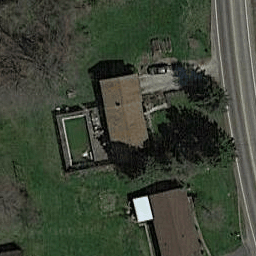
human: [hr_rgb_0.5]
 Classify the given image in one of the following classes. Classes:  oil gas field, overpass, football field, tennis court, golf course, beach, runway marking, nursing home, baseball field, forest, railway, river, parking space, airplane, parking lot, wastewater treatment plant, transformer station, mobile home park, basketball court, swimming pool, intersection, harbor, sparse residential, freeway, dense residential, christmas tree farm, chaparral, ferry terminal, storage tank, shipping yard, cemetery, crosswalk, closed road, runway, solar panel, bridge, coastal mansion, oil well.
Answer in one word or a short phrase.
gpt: sparse residential